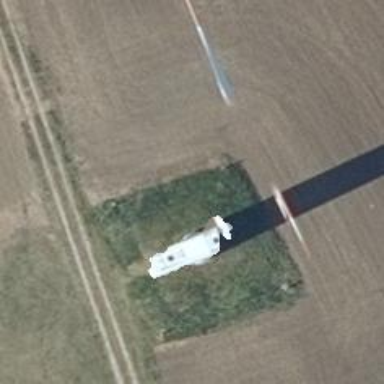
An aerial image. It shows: Wind generator powered by Vestas horizontal axis wind turbine.